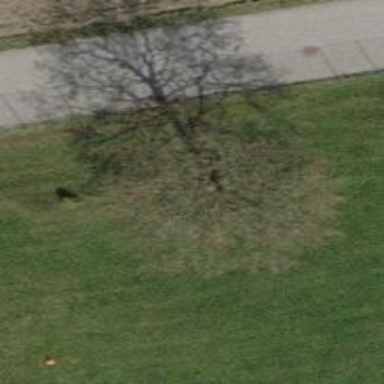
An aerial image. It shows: Urban area featuring tree as natural element.